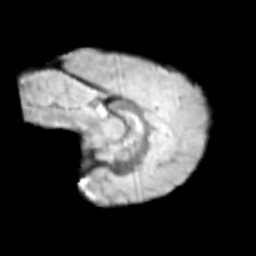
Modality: T2w
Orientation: sagittal
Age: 10
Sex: female
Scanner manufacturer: siemens
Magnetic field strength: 3 T
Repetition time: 3.8 s
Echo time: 0.07 s